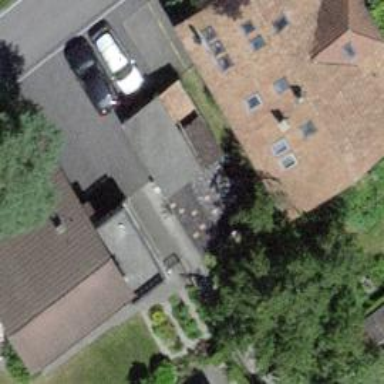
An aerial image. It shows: Garage building.